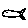
Label: fish